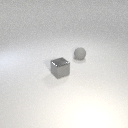
small gray rubber sphere to the right of small gray metal cube